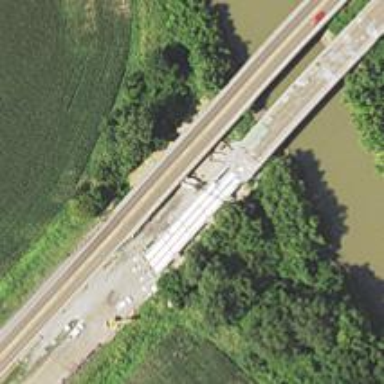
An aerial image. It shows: Bridge over dual carriageway trunk highway.